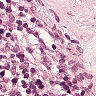
Metastatic tissue present: no